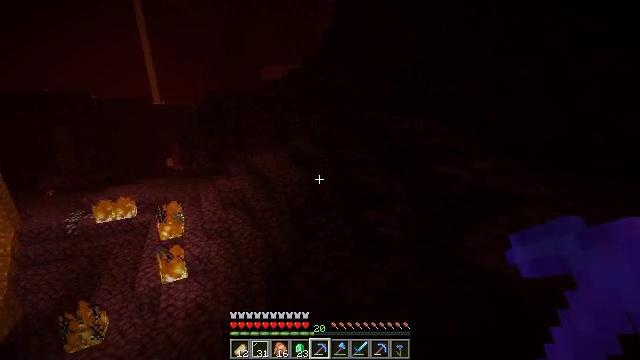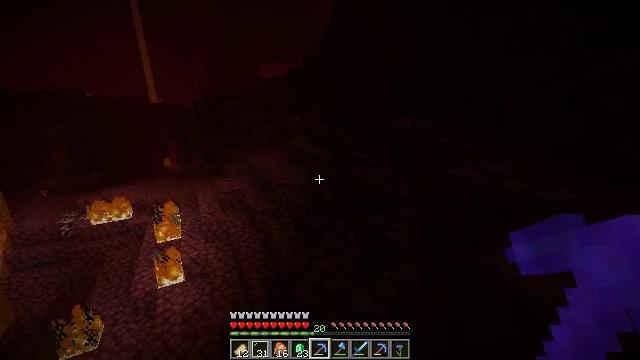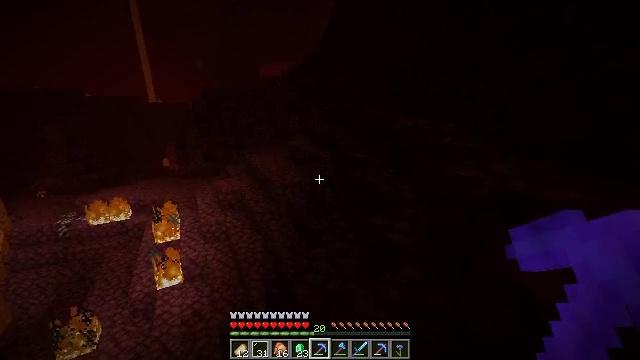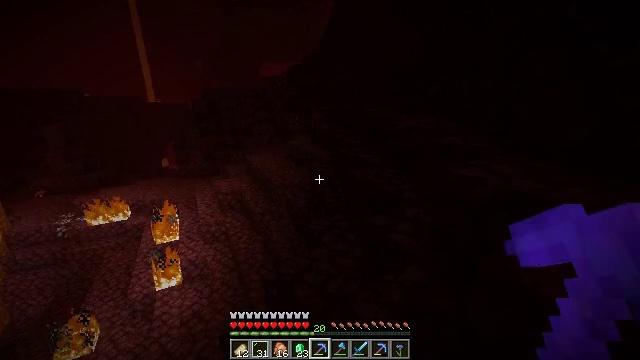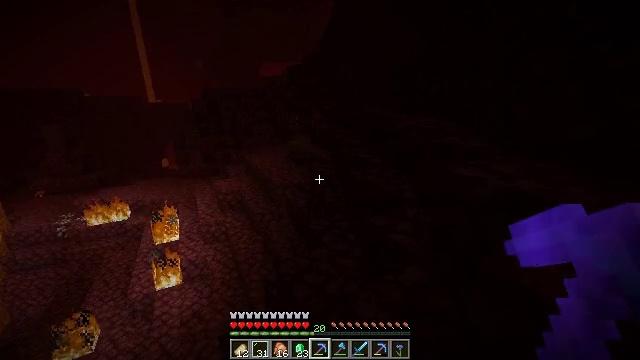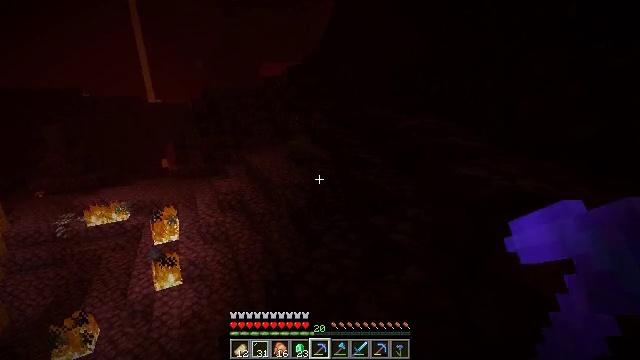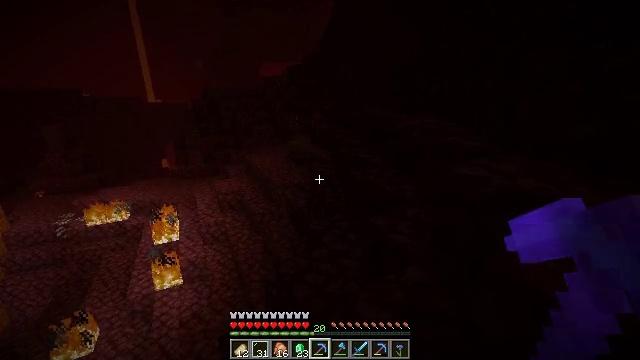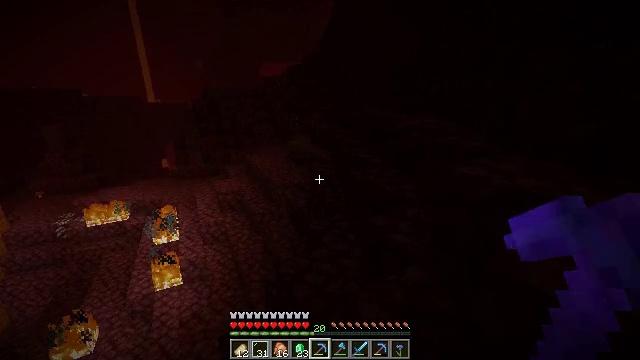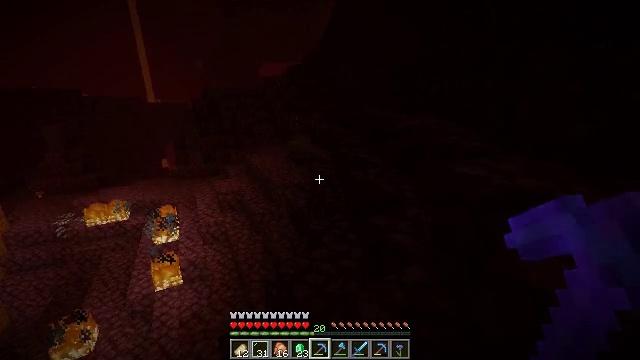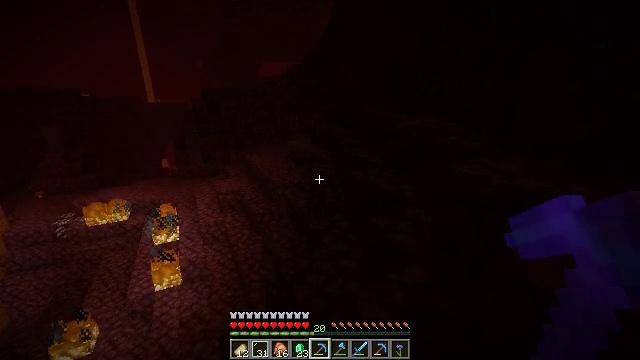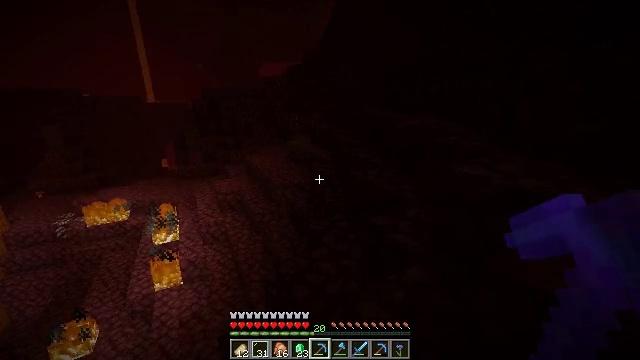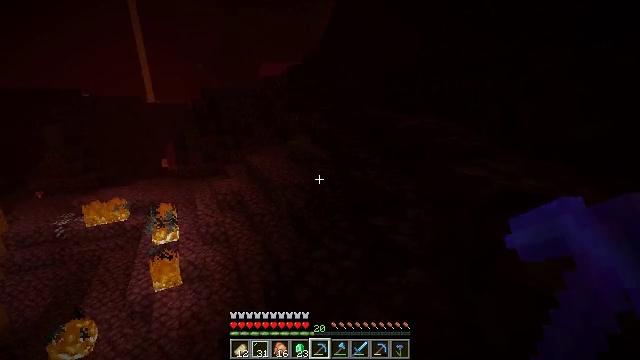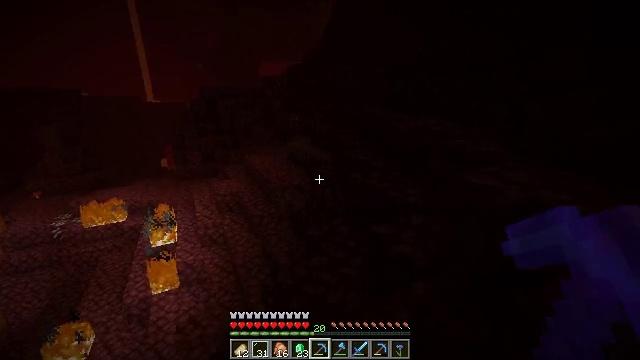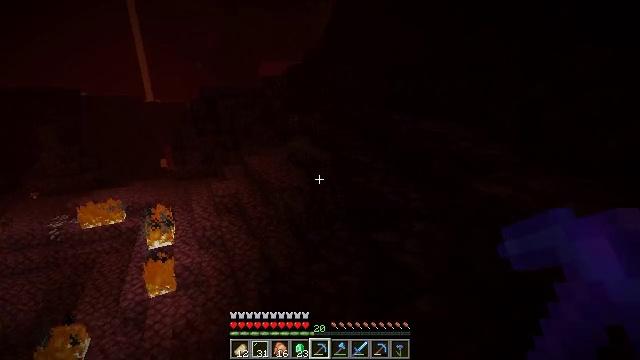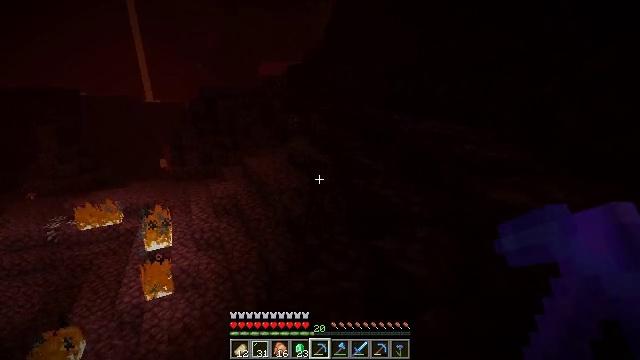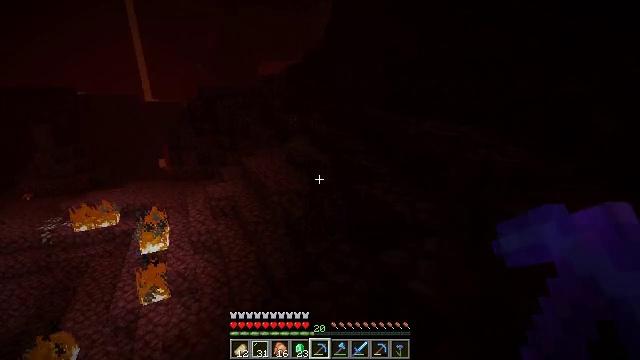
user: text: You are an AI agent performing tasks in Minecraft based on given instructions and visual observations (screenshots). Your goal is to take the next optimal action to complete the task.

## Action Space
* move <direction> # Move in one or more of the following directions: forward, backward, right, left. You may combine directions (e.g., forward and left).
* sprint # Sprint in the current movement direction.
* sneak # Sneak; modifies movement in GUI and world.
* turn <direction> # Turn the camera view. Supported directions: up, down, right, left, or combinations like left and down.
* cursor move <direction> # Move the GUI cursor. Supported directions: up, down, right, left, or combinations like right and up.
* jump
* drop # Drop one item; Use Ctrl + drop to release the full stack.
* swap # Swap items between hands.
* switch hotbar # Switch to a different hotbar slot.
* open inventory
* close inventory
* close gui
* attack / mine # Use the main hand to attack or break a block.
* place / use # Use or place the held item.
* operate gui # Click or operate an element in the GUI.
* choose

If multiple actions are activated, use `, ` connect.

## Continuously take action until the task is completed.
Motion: motion action
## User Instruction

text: Collect nether gold ore blocks.
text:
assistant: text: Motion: no_op
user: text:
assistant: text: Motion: no_op
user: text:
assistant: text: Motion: no_op
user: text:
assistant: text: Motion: no_op
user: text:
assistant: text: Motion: no_op
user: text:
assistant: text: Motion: no_op
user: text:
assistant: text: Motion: no_op
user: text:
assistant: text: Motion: no_op
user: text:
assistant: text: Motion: no_op
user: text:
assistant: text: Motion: no_op
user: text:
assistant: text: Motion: move forward
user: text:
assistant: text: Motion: move forward
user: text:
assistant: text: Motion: move forward
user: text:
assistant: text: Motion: move forward
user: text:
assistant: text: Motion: move forward, sprint
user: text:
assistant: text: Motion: move forward, sprint
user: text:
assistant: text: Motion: move forward, sprint
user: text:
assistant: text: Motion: move forward, sprint
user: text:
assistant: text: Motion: move forward, sprint
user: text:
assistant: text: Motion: move forward
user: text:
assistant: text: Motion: move forward
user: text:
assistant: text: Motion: move forward
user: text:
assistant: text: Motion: move forward, turn right
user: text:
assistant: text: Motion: move forward, turn right, jump
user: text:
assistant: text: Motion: move forward, turn right, jump
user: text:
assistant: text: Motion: move forward, jump
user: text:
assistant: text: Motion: move forward, turn right, jump
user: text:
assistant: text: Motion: move forward, turn right, jump
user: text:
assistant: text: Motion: move forward, turn right, jump
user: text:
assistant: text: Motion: move forward, turn right, jump